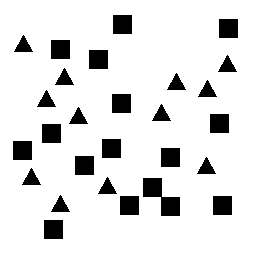
Squares: 16
Triangles: 12
Stars: 0
Total shapes: 28